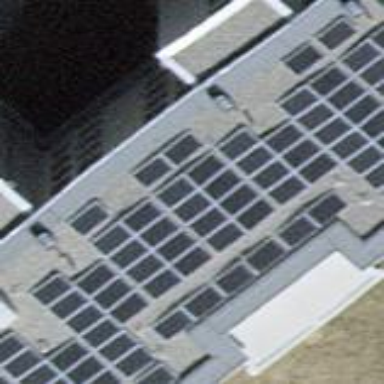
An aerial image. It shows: Solar power generator utilizing photovoltaic technology with solar photovoltaic panels.